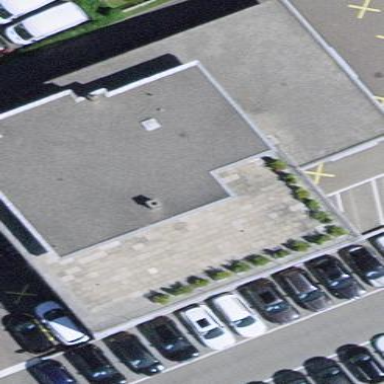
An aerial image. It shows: Commercial building.